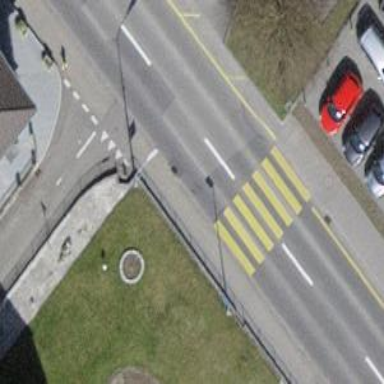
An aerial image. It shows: Uncontrolled crossing on the road.